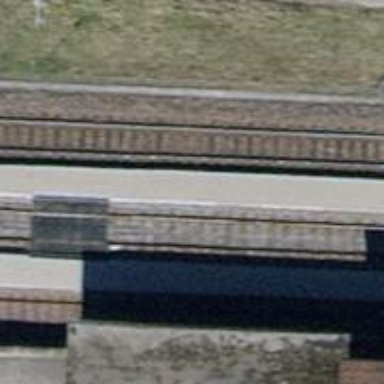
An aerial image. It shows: Railway stop with public transport stop position.